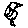
Label: bird